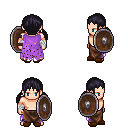
a pixel art fantasy rpg character, male body template, human, light skin, maroon tattered cape, robe skirt, raven twin-tailed hairstyle, white cloth bandages, brown slippers, shield, four views (front, back, left, right), 2x2 character sprite sheet, small pixel art, hard edges, no anti-aliasing